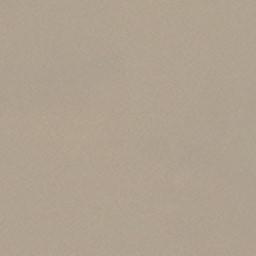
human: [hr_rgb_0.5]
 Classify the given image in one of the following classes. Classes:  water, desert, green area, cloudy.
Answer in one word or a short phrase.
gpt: desert